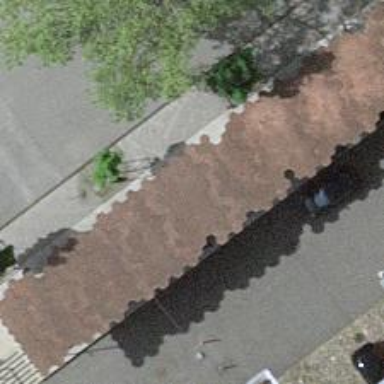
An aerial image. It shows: Bicycle parking area.